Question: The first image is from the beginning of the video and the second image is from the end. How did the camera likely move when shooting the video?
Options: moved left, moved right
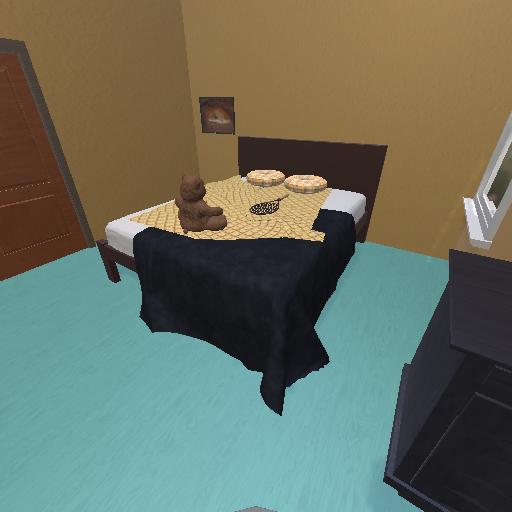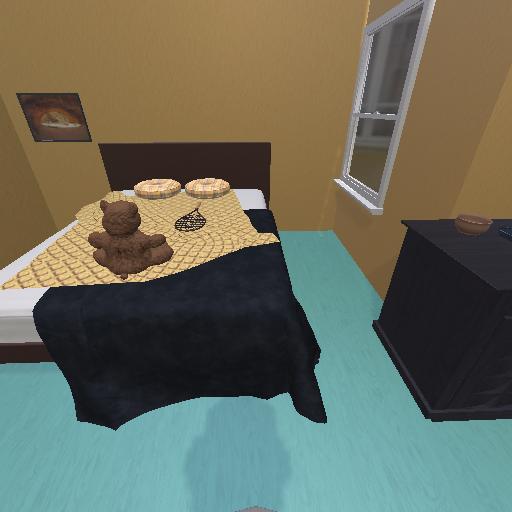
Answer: moved left